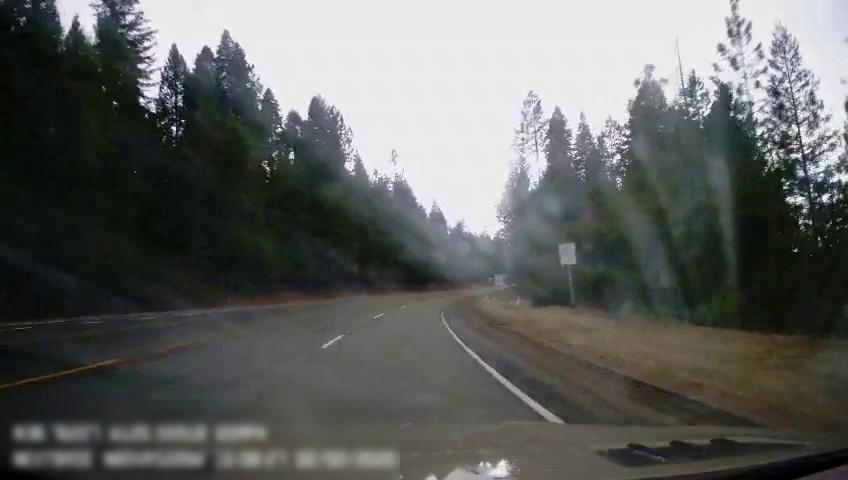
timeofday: Day
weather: Cloudy
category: Drivable Space
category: Lanes | Current Lane
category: Lanes | Current Lane
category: Lanes | Alternate Lane